Question: I am making a GUI program to detect usb connections using pyudevI. Here is the code :
'''
import gtk
from pyudev import Context,Monitor
from pyudev.glib import GUDevMonitorObserver
import usb.core
import usb.util
import sys
class Project:
window = gtk.Window()
vbox= gtk.VBox(False, 5)
def __init__(self):
self.window.set_default_size(300, 300)
label = gtk.Label("Please plug the device")
self.vbox.pack_start(label)
self.window.add(self.vbox)
self.window.show_all()
context = Context()
monitor = Monitor.from_netlink(context)
monitor.filter_by(subsystem='block',device_type='disk')
observer = GUDevMonitorObserver(monitor)
def device_connected(observer, device):
property_name = device.__getitem__('ID_USB_DRIVER')
label = gtk.Label('USB Driver::{0!r}'.format(property_name))
Project.vbox.pack_start(label)
Project.window.show_all()
observer.connect("device-added",device_connected)
monitor.start()
Project()
gtk.main()
'''
As you will notice, a new label is packed into 'Project.vbox' ONLY ONCE. However in the window, it is displayed twice :

How do I remove the second 'USB Driver::u'usb-storage''?
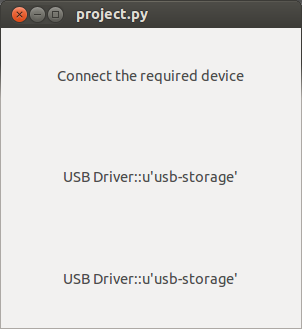
Answer: You are packing 'label' twice as your signal obviously gets fired twice. Try to verify how often the signal handler is actually executed.
Check for the devices UUID or serial number and only add the label if the UUID/serial is unknown.